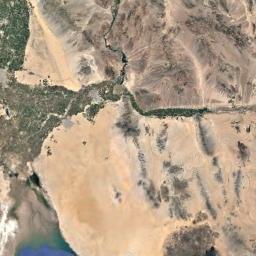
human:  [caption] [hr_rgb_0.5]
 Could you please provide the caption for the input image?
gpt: It is a large piece of yellow desert with many sand dunes and brown gullys beside the lake and the green land .

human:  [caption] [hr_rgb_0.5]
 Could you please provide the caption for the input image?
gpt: There are many lines in the desert .

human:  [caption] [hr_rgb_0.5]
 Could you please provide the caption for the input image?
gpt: The desert is next to the oasis and some mountains .

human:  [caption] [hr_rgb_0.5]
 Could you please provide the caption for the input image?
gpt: The yellow desert is next to the water .

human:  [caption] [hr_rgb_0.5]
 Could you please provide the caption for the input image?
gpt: A desert covered some green land and brown bare land .